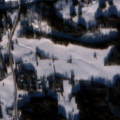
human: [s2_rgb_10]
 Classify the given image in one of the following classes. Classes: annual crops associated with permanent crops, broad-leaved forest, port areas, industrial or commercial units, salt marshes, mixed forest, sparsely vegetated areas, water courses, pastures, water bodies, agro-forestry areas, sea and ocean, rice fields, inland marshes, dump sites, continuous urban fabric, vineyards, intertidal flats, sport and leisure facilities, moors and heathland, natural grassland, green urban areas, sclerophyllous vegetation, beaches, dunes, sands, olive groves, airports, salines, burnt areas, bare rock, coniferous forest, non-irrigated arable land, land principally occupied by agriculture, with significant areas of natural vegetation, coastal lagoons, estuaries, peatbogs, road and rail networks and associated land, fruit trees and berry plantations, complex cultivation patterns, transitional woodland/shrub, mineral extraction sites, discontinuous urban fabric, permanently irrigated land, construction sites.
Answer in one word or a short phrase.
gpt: discontinuous urban fabric, non-irrigated arable land, land principally occupied by agriculture, with significant areas of natural vegetation, mixed forest